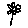
Label: flower